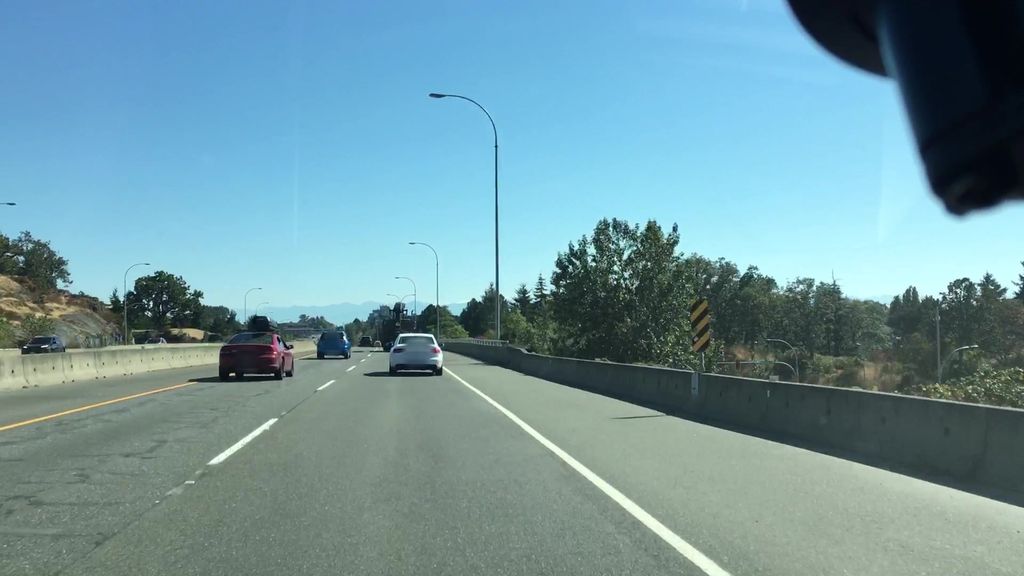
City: victoria